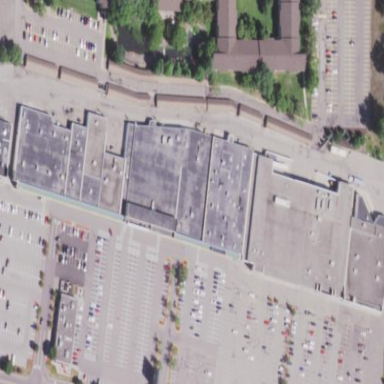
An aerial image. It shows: Retail area categorized as shopping mall.